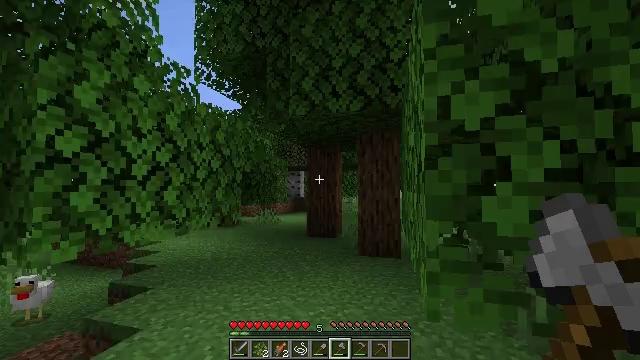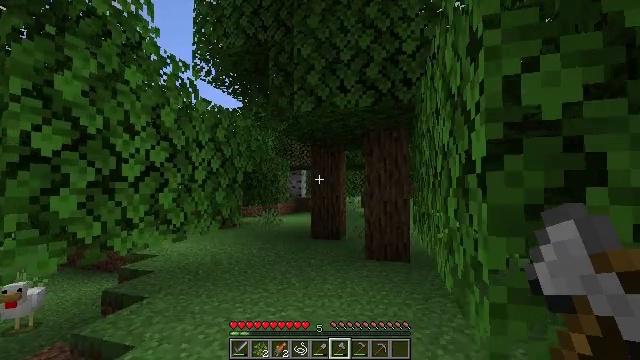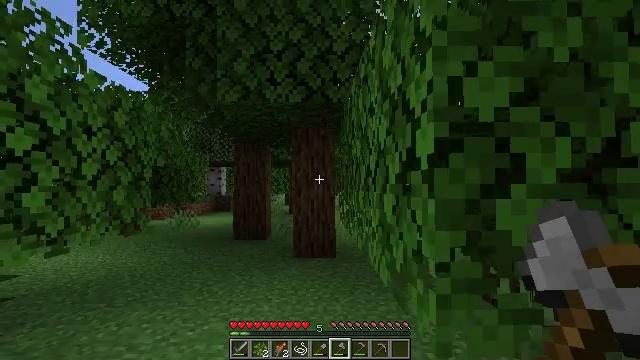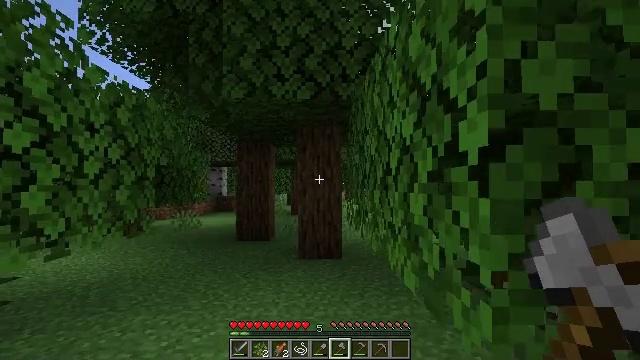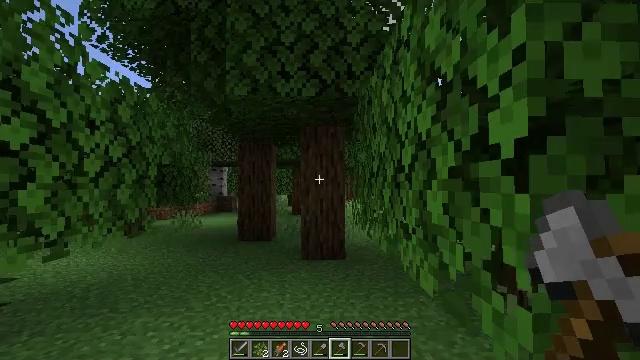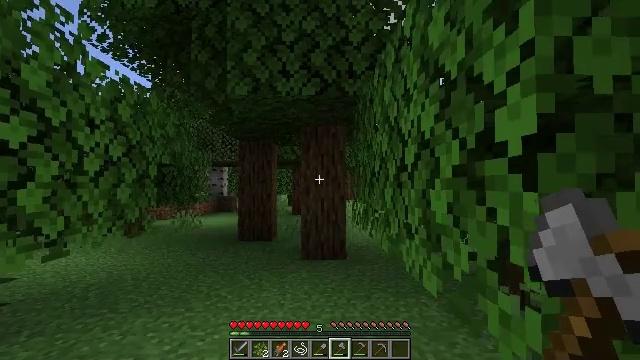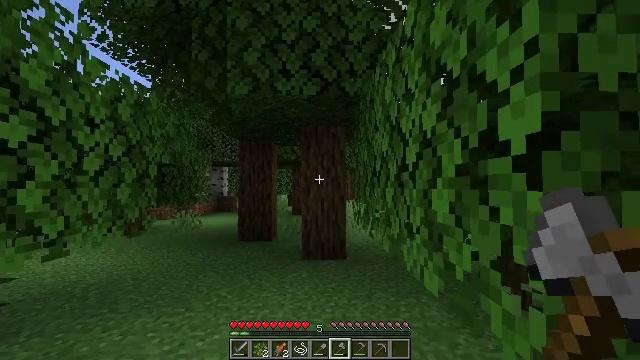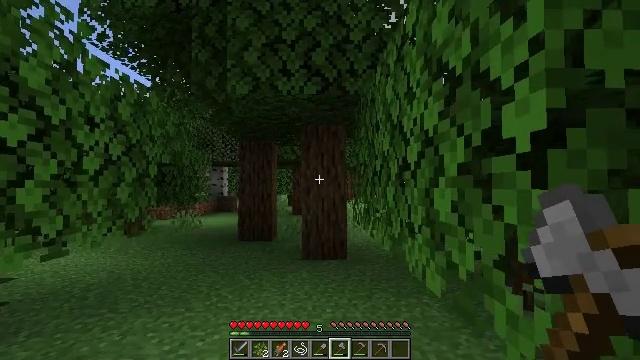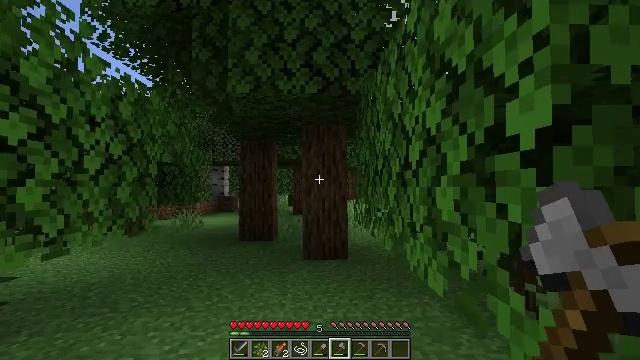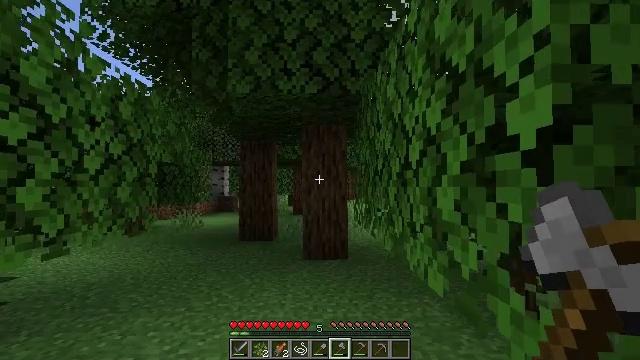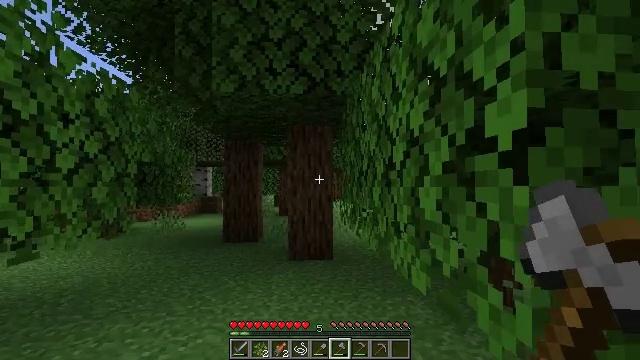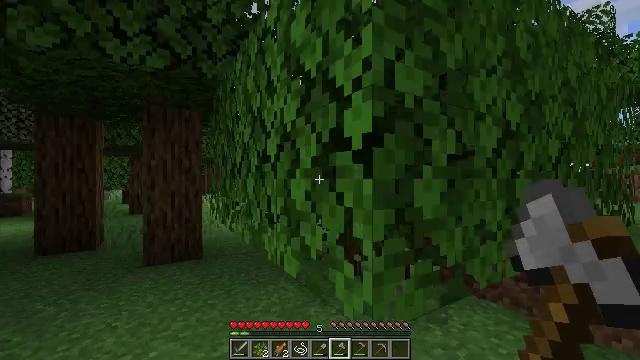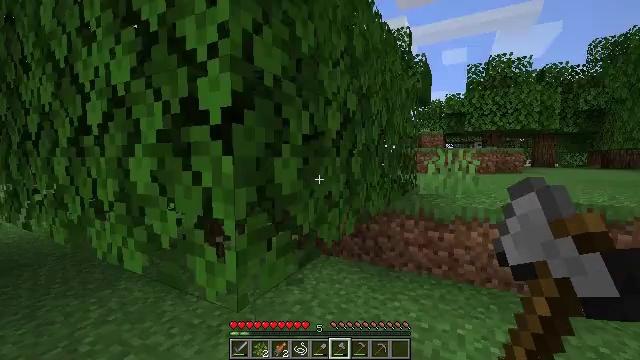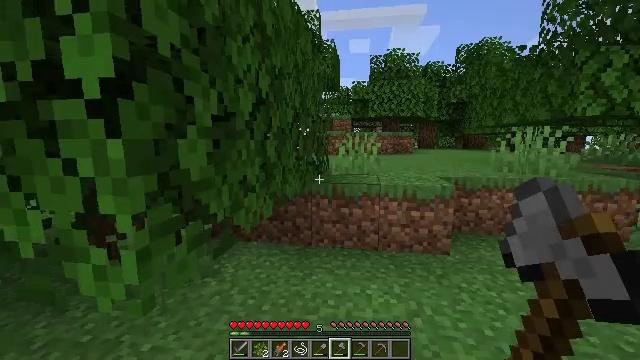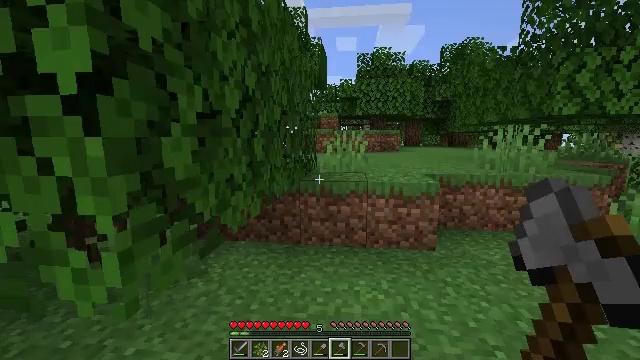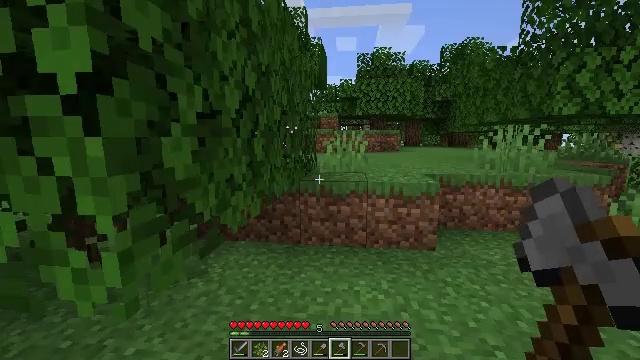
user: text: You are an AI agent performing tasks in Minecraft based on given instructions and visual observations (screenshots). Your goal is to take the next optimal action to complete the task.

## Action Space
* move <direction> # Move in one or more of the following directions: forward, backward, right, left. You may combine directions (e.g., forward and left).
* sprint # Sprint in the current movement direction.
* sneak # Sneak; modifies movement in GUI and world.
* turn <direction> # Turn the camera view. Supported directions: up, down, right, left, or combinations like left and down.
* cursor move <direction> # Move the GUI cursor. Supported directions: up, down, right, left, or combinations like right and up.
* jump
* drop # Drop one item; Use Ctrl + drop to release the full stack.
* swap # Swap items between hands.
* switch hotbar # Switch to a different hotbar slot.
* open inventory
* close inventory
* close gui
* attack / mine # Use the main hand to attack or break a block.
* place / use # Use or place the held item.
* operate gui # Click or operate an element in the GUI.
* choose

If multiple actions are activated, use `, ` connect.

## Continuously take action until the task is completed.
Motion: motion action
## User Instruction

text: Remove oak leaves from branches.
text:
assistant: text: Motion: move forward and move left
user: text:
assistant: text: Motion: move forward and move left, turn right
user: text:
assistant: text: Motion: no_op
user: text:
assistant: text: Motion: no_op
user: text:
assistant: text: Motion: no_op
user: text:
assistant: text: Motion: no_op
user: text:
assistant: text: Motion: no_op
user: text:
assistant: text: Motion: no_op
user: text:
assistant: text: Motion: no_op
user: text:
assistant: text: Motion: turn right
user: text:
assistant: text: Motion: turn right and down
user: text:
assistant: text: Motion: turn right and down
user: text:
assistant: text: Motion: turn right and down
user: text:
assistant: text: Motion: turn right
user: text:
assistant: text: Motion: no_op
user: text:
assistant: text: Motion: no_op
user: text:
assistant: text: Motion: move right
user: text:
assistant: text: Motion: move forward and move right
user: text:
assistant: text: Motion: move forward and move right
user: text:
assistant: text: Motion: move forward and move right
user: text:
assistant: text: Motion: move forward and move right
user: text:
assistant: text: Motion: move forward and move right
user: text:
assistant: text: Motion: move forward and move right
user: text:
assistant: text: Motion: move forward and move right
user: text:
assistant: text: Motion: move forward and move right
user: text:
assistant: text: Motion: move forward and move right
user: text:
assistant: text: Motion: move forward and move right
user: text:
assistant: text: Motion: move forward and move right
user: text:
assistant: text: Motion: move forward and move right, turn left
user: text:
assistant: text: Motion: move forward, turn left